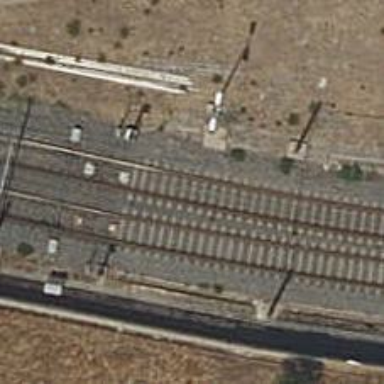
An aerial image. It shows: Yard with electrified contact lines.